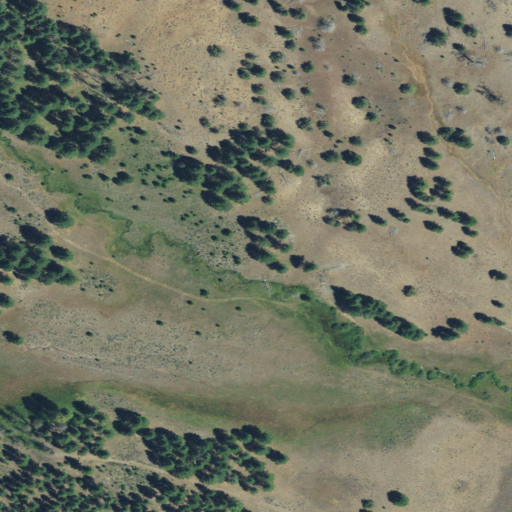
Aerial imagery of plain(s) in Oregon named Crane Flat containing grassland, evergreen forest, and shrub